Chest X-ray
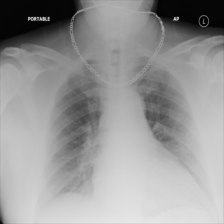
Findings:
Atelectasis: negative
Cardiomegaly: negative
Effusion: negative
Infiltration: negative
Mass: negative
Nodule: negative
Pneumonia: negative
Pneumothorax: negative
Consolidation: negative
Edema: negative
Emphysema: negative
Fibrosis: negative
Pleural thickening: negative
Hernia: negative